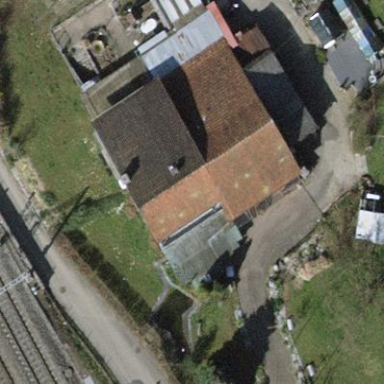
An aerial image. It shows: View of roof of building.